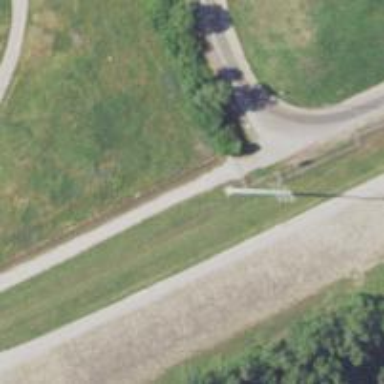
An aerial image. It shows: Power pole.